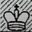
Piece: wK